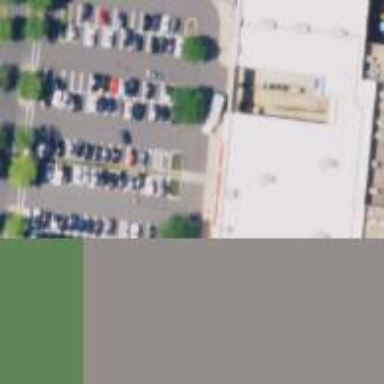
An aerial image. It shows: Retail building.